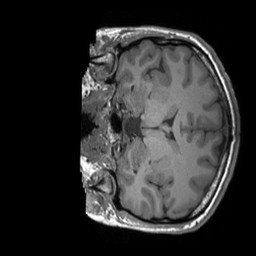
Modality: T1w
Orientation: coronal
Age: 25
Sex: female